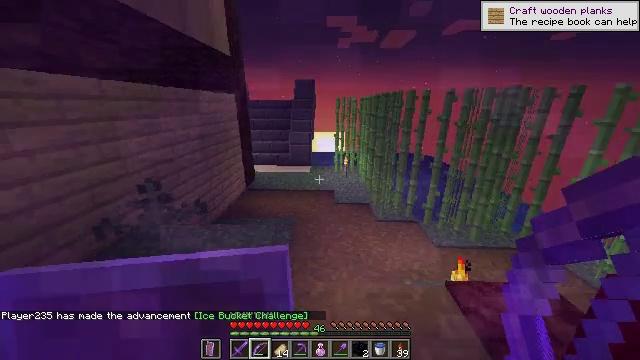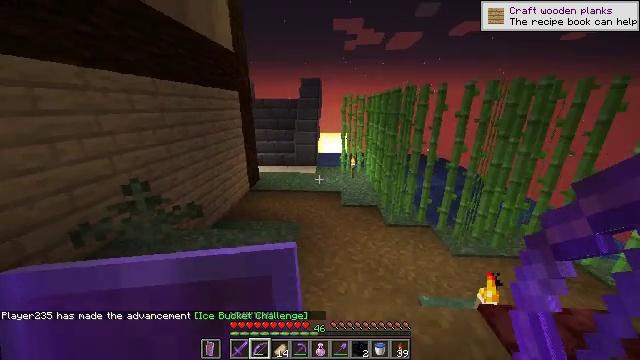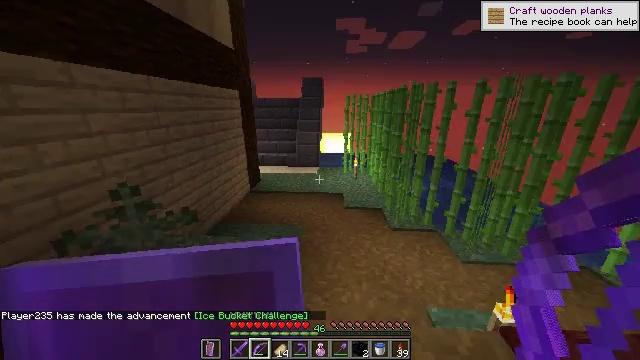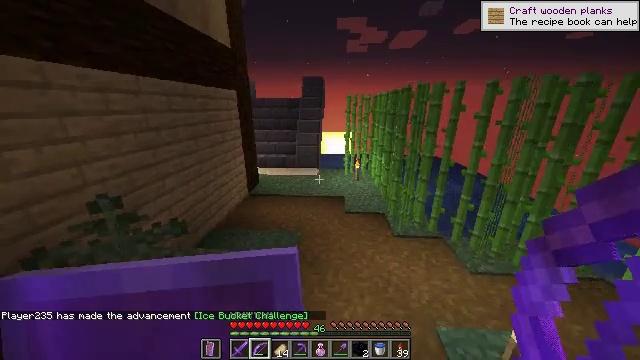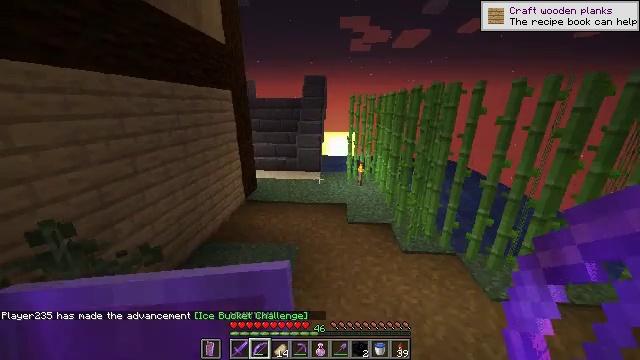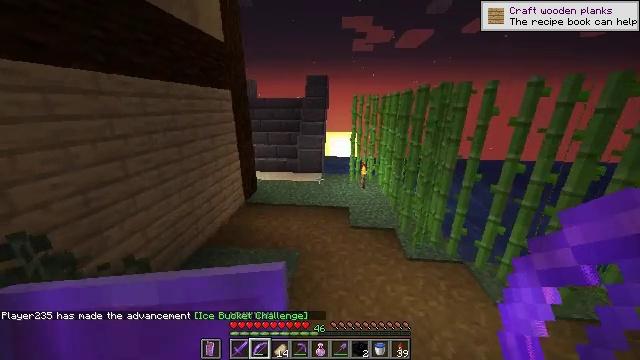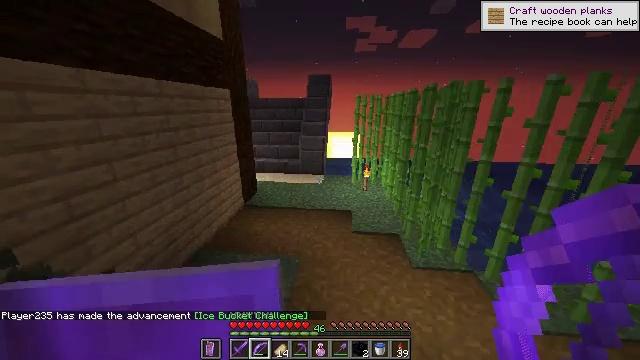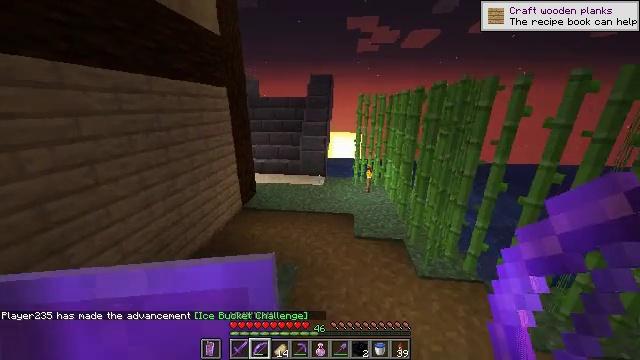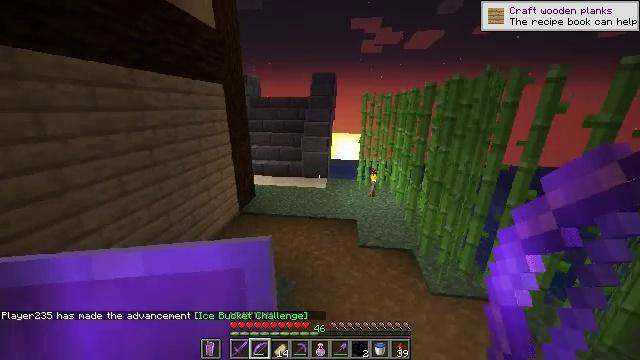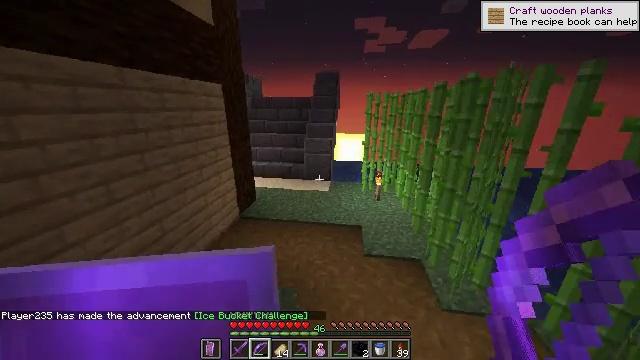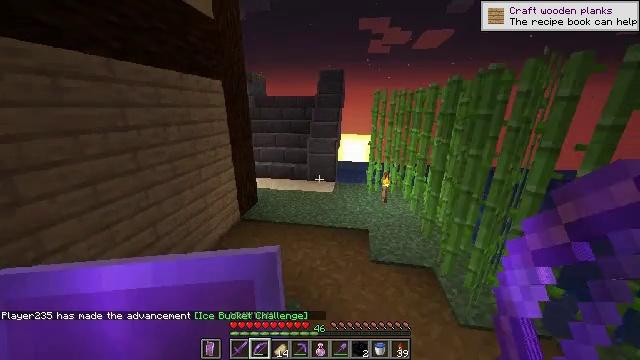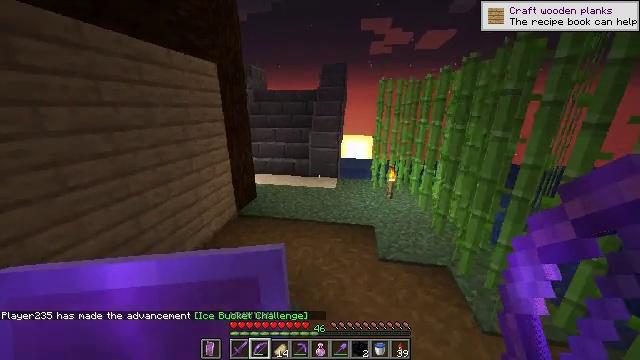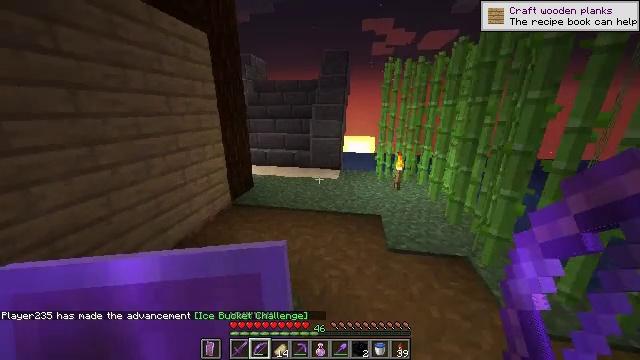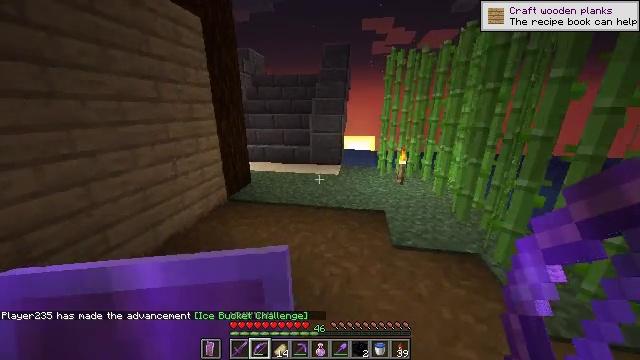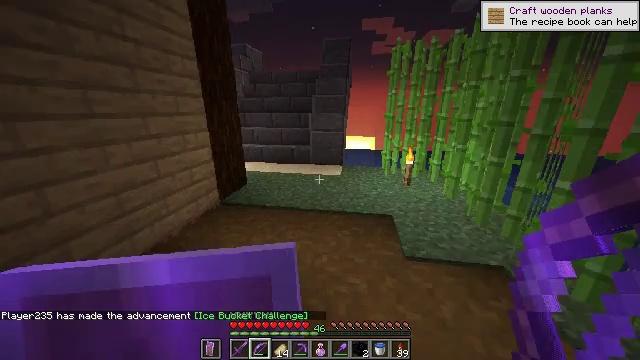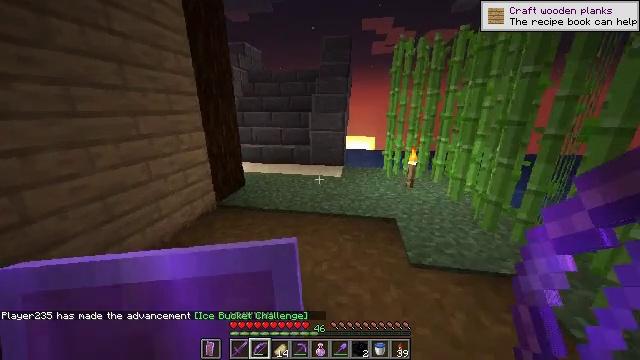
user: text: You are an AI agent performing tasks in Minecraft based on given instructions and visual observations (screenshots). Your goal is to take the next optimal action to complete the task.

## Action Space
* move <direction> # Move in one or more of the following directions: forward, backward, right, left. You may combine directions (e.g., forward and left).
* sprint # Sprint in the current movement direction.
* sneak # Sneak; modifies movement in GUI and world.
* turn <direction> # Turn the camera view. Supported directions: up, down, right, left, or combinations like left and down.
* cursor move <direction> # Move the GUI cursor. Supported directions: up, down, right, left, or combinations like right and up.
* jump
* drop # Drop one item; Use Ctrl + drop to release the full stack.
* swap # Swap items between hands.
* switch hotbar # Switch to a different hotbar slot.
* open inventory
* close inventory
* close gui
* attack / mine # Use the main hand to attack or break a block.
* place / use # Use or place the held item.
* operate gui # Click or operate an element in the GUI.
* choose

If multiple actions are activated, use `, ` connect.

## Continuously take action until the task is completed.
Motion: motion action
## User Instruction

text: craft item air
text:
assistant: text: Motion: move forward, sprint, turn left
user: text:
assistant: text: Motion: move forward, sprint
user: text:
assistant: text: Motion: move forward, sprint
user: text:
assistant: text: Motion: move forward, sprint
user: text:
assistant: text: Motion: move forward, sprint
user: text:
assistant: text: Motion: move forward, sprint
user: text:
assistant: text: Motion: move forward, sprint
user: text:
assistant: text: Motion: move forward, sprint
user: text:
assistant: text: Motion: move forward, sprint
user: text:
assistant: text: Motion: move forward, sprint, turn left
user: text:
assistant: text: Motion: move forward, sprint
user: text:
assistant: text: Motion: move forward, sprint
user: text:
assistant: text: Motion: move forward, sprint
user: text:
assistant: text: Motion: move forward, sprint
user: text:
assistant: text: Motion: move forward, sprint
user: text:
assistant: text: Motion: move forward, sprint
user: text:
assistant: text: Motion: move forward, sprint
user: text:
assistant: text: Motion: move forward, sprint
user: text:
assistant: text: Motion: move forward, sprint
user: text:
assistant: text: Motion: move forward, sprint
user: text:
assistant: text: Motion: move forward, sprint
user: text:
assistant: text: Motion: move forward and move right, sprint, turn left and up
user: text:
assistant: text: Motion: move forward and move right, sprint, turn left and up
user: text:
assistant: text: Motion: move forward and move right, sprint, turn left and up
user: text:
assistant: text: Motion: move forward and move right, sprint, turn left and up
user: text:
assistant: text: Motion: move forward and move right, sprint, turn left
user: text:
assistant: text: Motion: move forward and move right, sprint, turn left
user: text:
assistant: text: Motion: move forward and move right, sprint, turn left
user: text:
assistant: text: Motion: move forward and move right, sprint, turn left
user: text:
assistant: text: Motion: move forward and move right, sprint, turn left